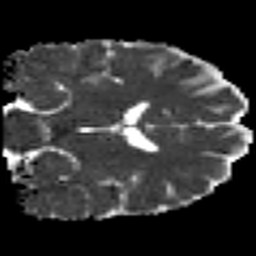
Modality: MD
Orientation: coronal
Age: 28
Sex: male
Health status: healthy
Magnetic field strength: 3 T
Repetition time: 8.4 s
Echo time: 0.0926 s